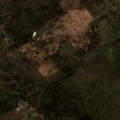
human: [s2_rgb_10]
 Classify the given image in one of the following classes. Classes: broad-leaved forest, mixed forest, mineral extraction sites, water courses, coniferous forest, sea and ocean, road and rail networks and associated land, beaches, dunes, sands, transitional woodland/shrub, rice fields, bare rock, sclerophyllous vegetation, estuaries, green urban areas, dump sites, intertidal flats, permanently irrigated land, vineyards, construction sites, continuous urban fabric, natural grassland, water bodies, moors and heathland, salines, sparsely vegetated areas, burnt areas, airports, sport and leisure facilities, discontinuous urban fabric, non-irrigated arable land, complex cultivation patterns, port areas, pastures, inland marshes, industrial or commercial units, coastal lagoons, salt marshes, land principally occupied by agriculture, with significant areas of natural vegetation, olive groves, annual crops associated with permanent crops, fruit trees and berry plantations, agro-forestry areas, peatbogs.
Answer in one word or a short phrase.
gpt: non-irrigated arable land, pastures, agro-forestry areas